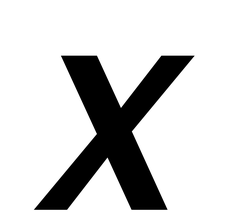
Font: Poppins-MediumItalic